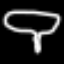
Label: mushroom